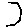
Label: hexagon